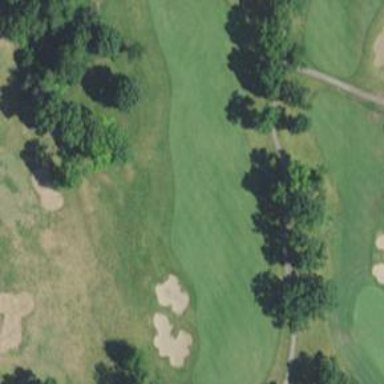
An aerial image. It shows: Golf hole.